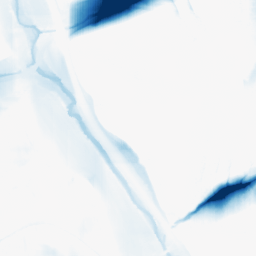
Category: morphological
Decomposition family: morphological_square
Decomposition parameters: operation: closing
size: 50
Upsampling method: quartic
Upsampling parameters: scale: 4
Upsampling scale: 4